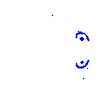
Particle: kaon